Brain MRI, t2w sequence, axial 2D slice.
Patient: age 52, sex M, weight 78 kg, height 1.78 m
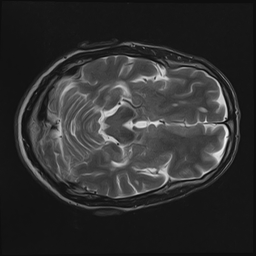